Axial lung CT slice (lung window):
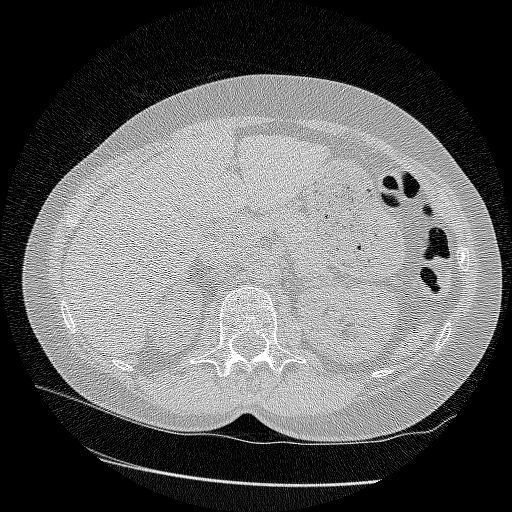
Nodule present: no